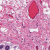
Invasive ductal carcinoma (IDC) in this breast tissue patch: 0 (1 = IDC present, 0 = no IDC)